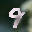
Label: 9